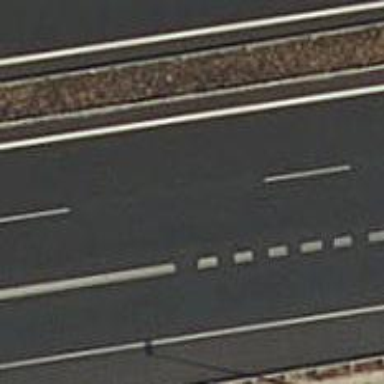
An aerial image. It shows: Motorway.